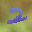
Label: 2